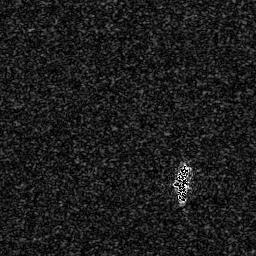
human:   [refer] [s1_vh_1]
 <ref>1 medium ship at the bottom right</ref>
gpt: <box>[[67, 63, 74, 77, 0]]</box>